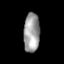
Tissue: skin
Cell type: Epithelial cells
Senescence score: 0.2408
Nuclear area (px): 623
Mean DAPI intensity: 155.814